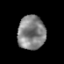
Tissue: prostate
Cell type: T cells
Senescence score: 0.3418
Nuclear area (px): 916
Mean DAPI intensity: 131.179